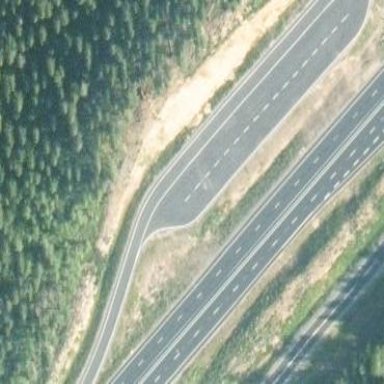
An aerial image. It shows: Rest area along the road.